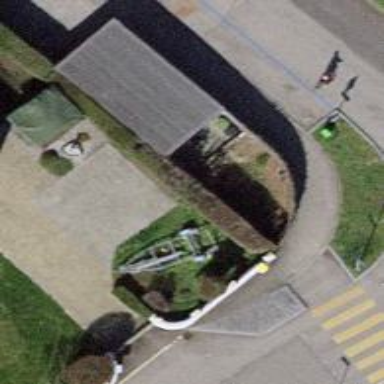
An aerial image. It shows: Post box.